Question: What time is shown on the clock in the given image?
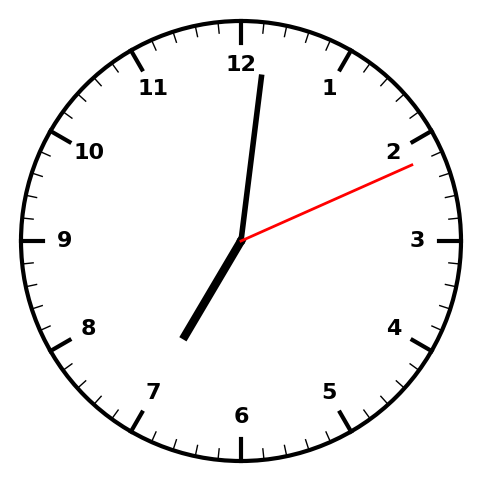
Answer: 07:01:11